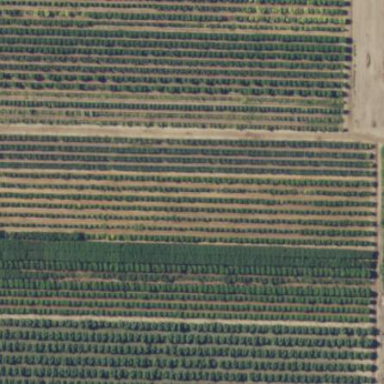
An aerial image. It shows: Orchard.